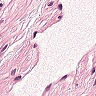
Metastatic tissue present: no